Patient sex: M
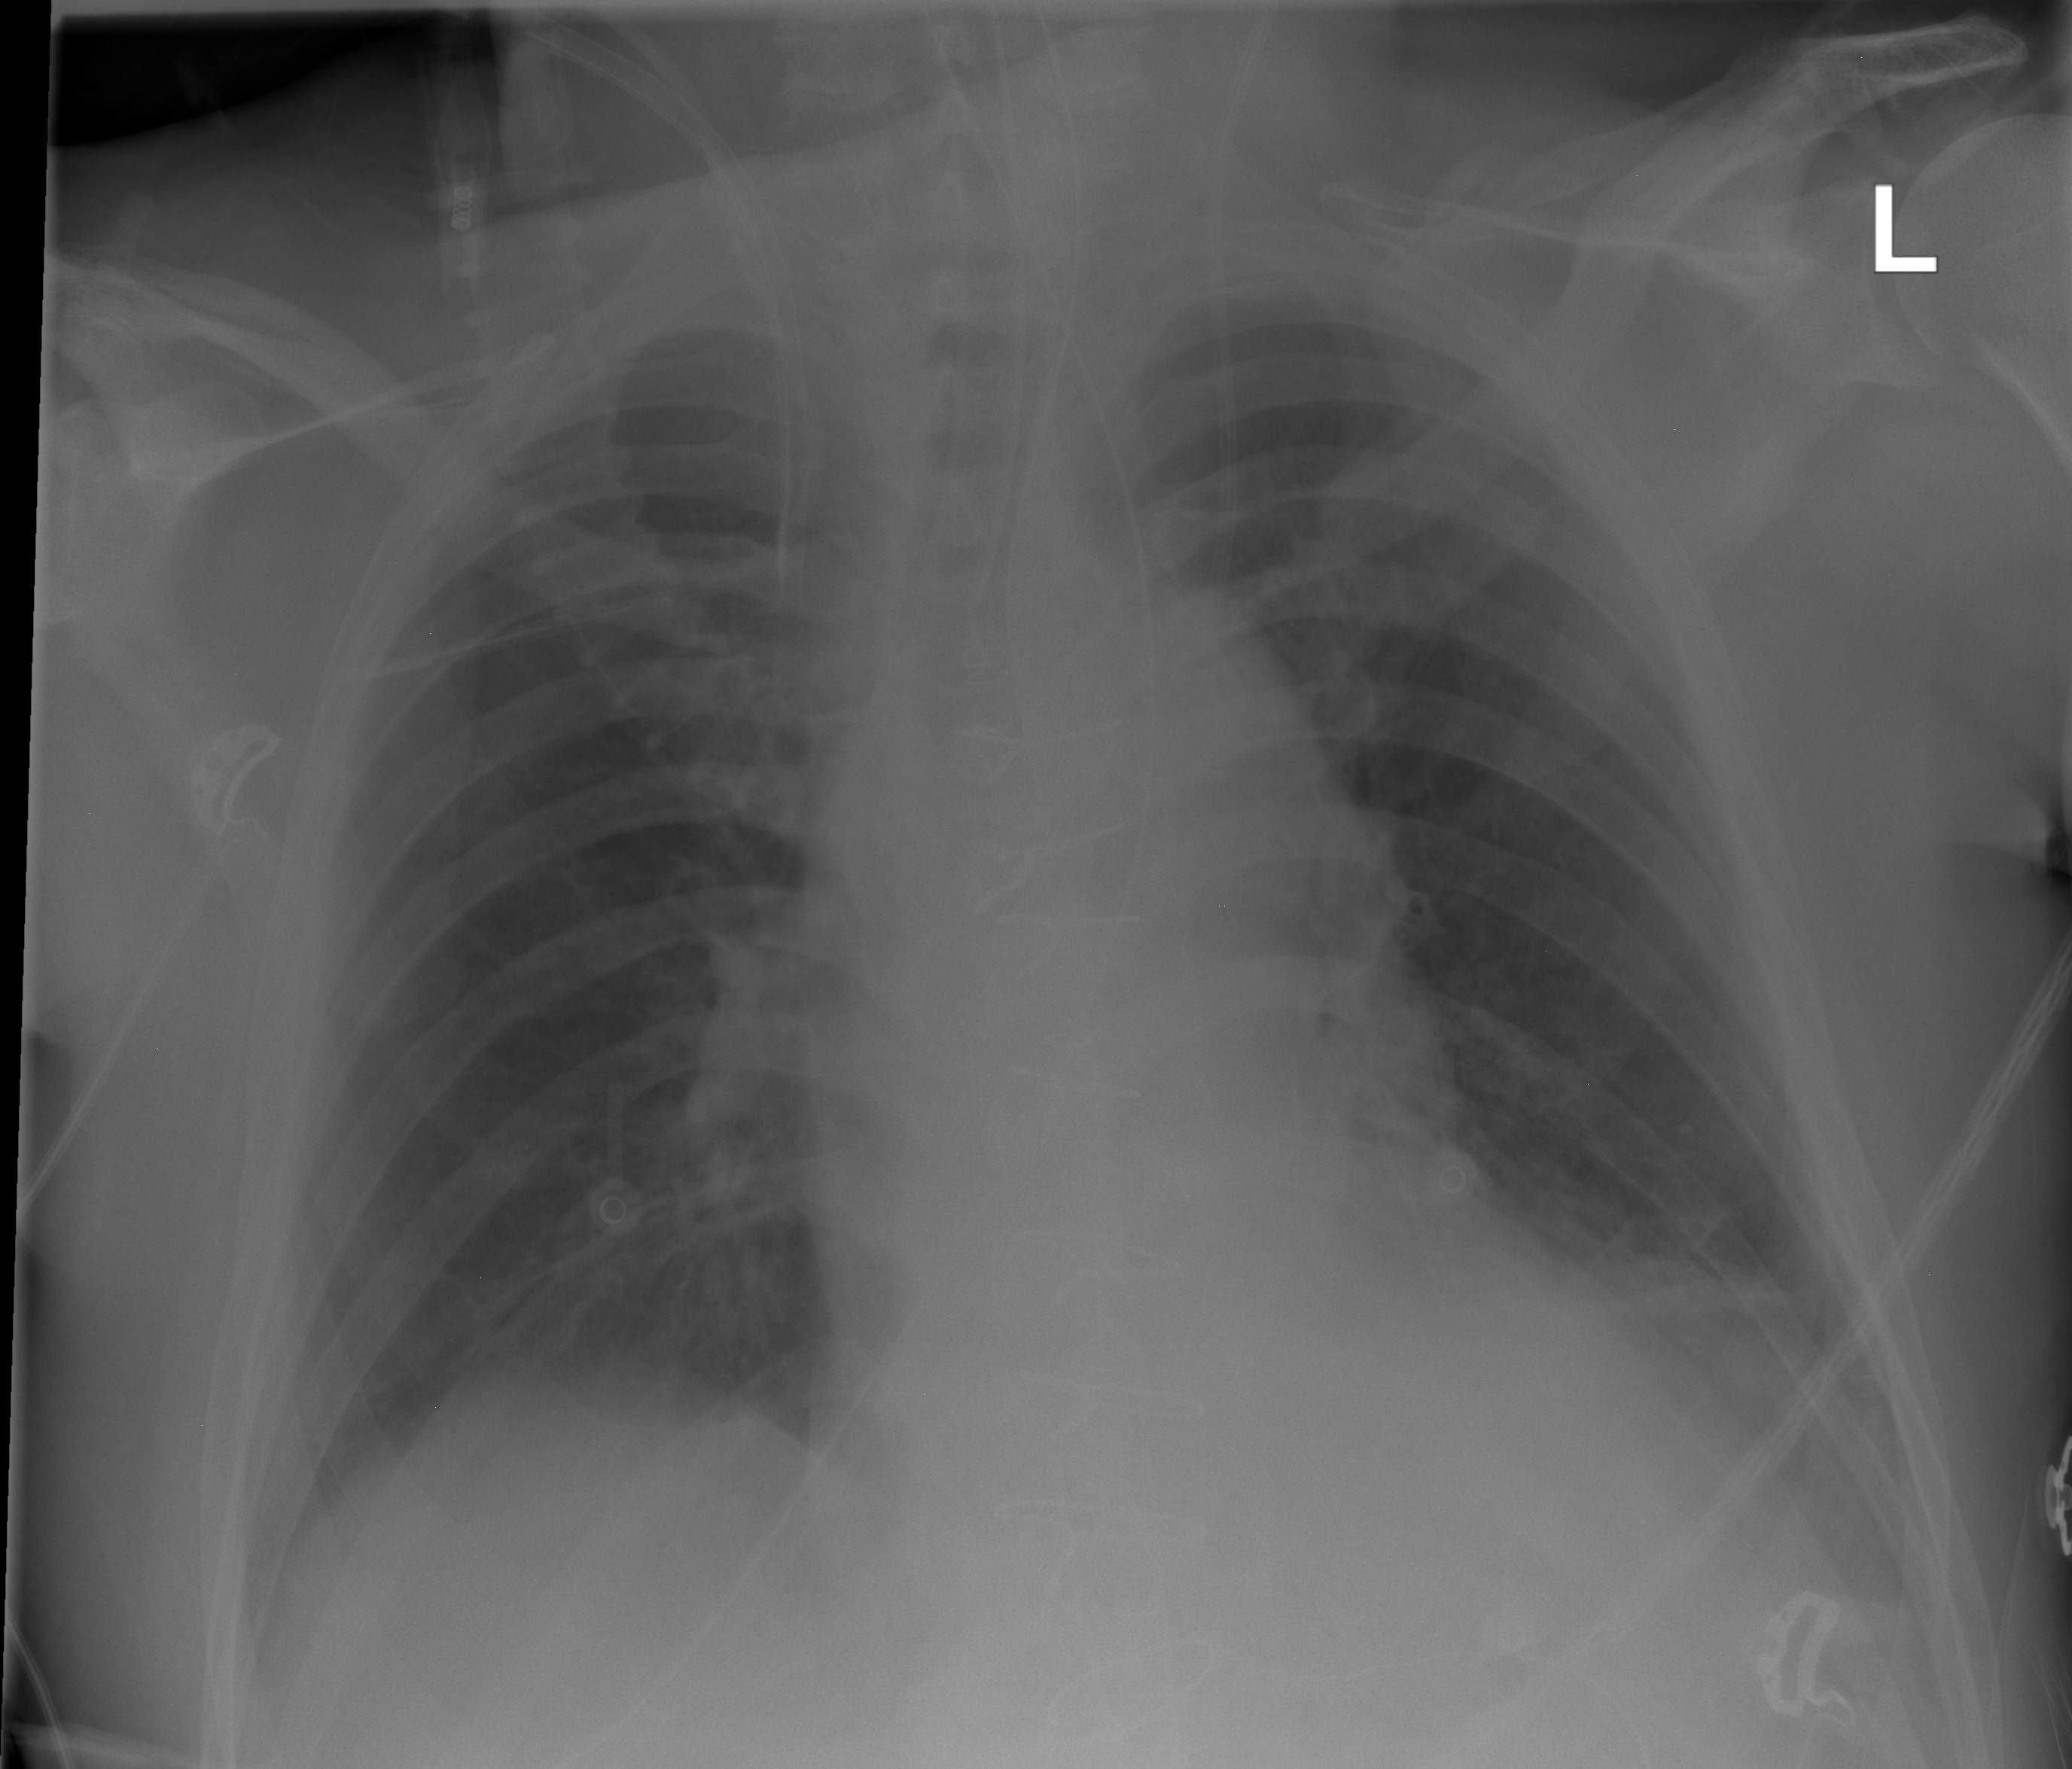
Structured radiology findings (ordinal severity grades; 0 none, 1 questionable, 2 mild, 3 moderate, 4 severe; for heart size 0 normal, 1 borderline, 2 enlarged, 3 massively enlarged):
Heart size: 0
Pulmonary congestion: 0
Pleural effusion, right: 0
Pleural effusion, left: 0
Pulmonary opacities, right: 0
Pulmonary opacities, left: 0
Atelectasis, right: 0
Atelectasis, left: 2